Aerial crown-view tile of a tropical tree (Barro Colorado Island, Panama), acquired 20241112:
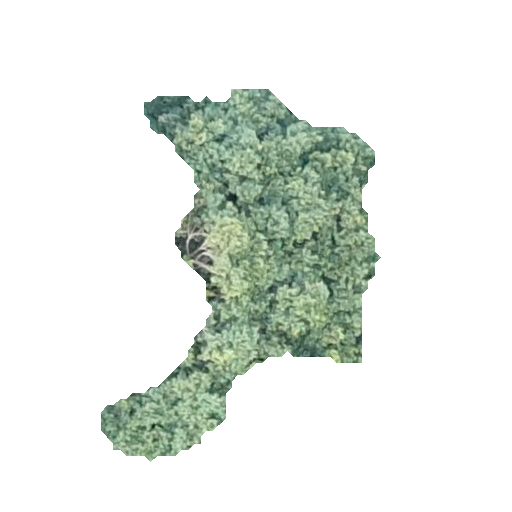
Species: Luehea seemannii
GBIF accepted scientific name: Luehea seemannii
Crown area: 82.929 m²